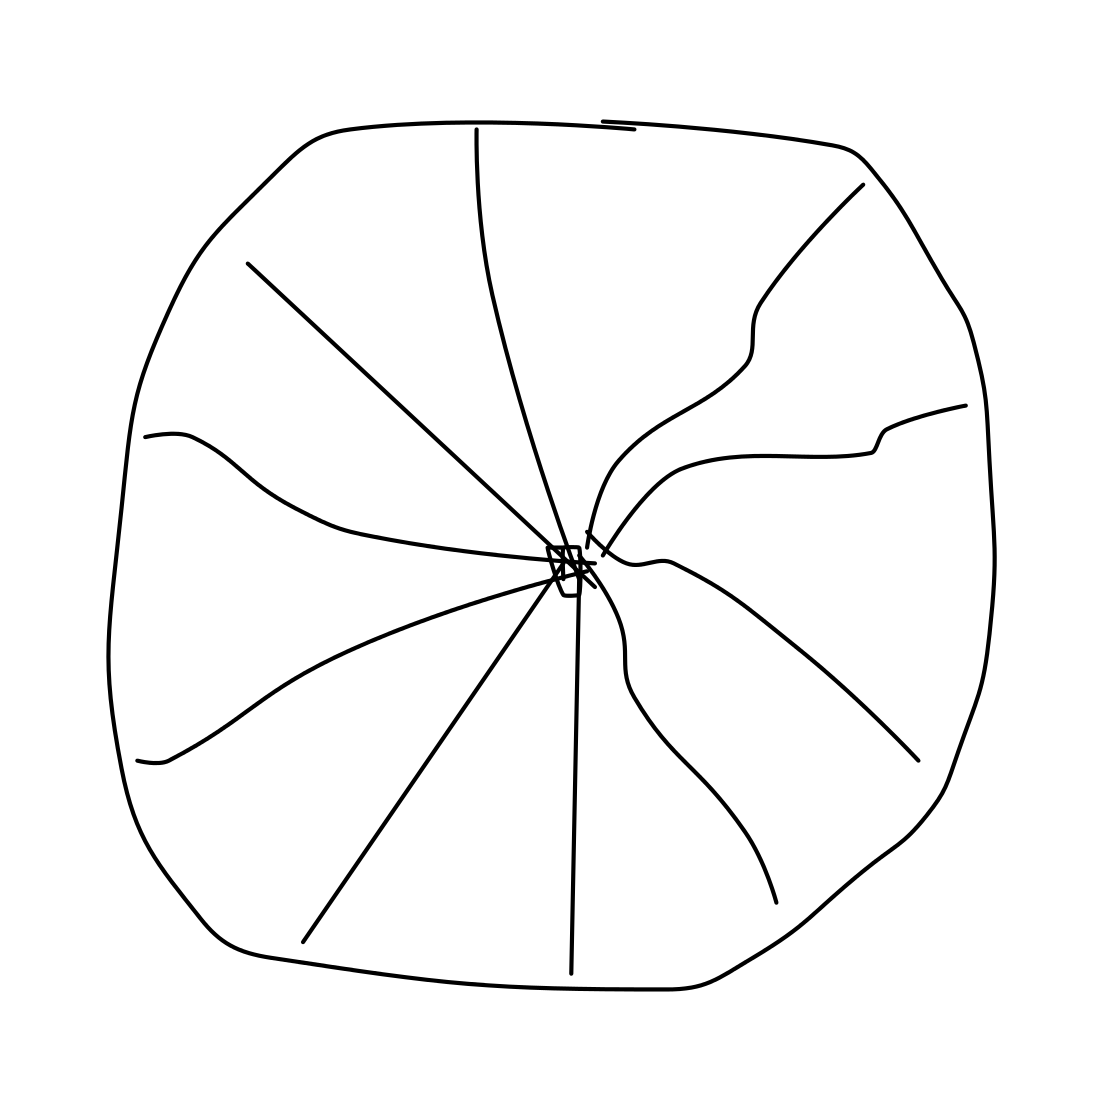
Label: wheel